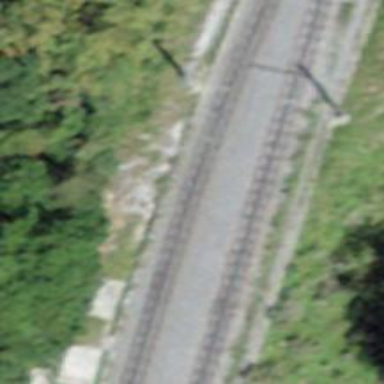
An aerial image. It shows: Narrow-gauge railway siding with electrified contact lines. It consists of one track.